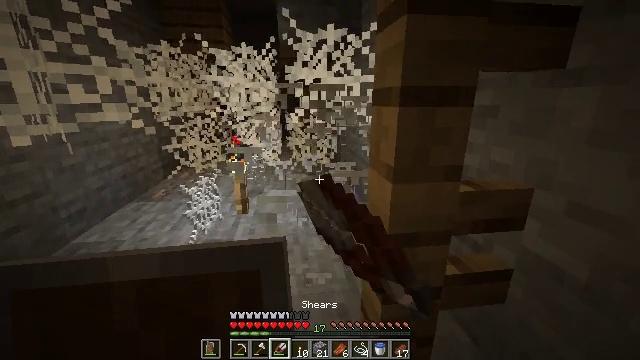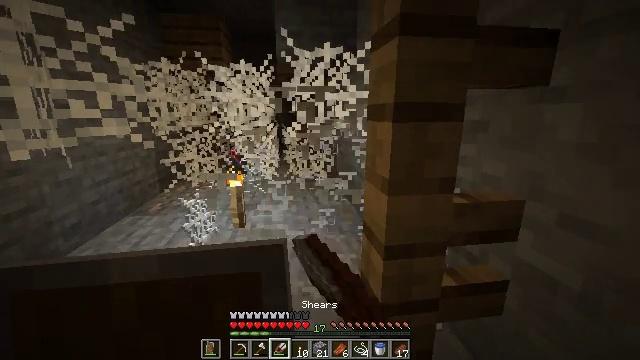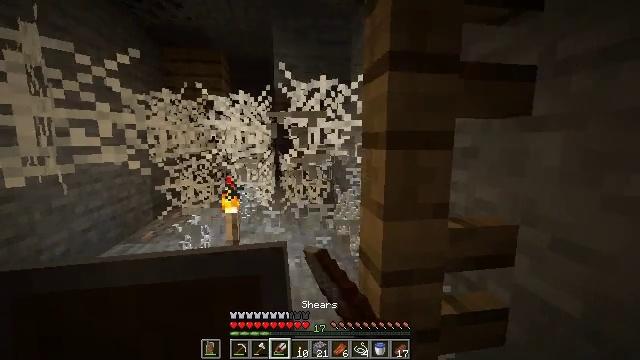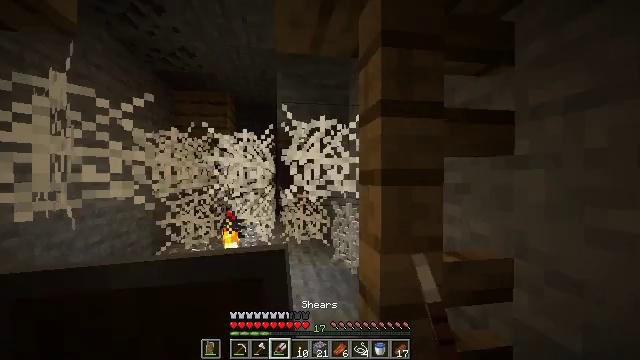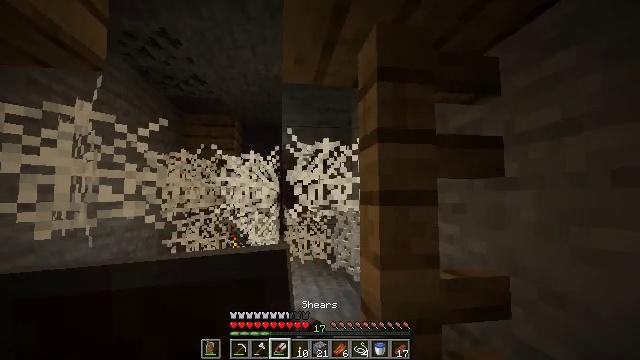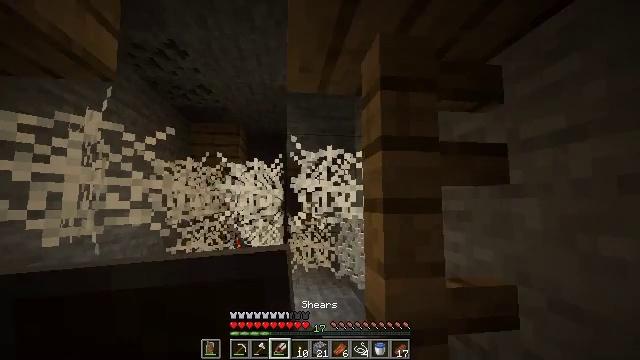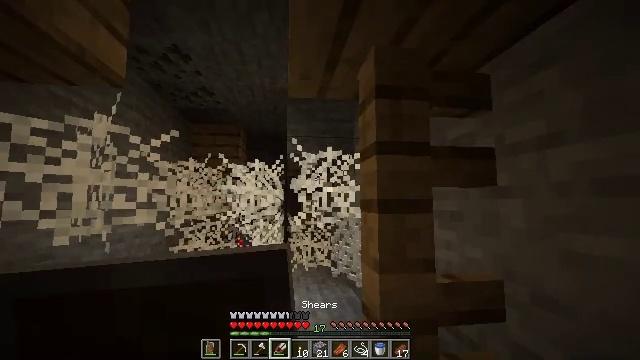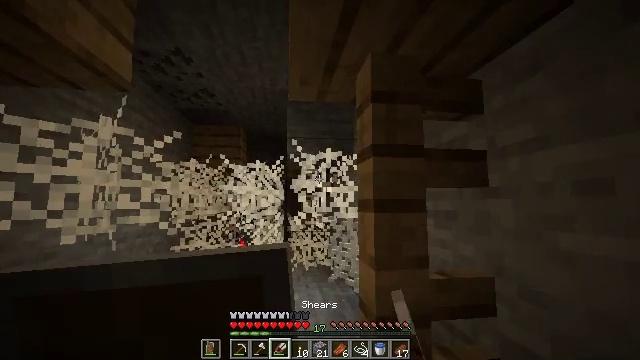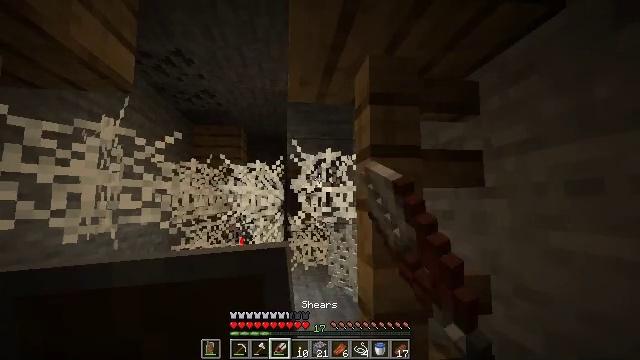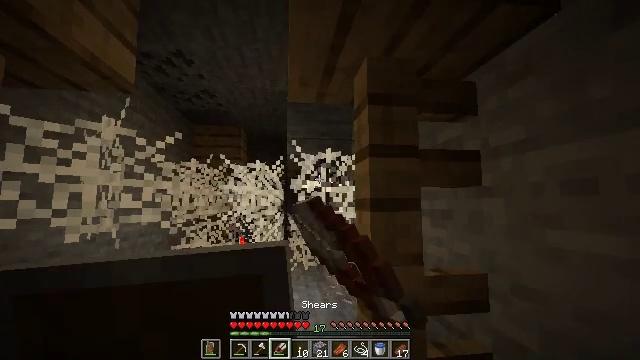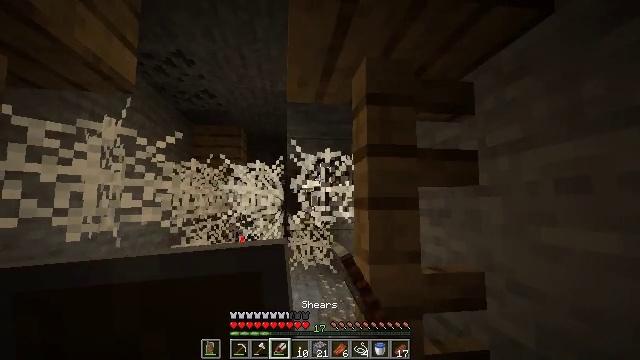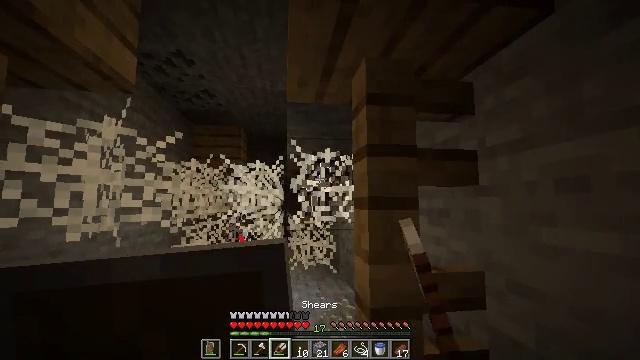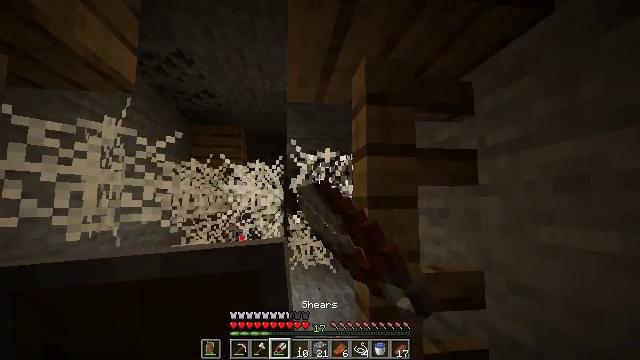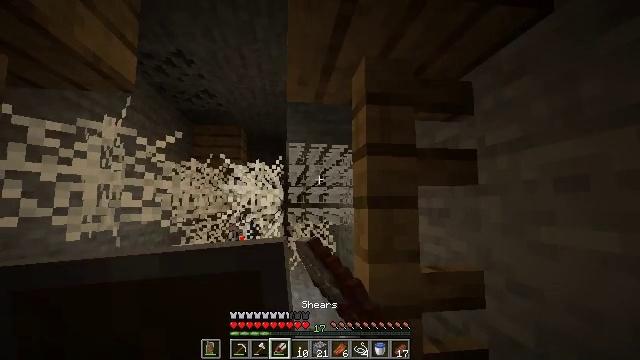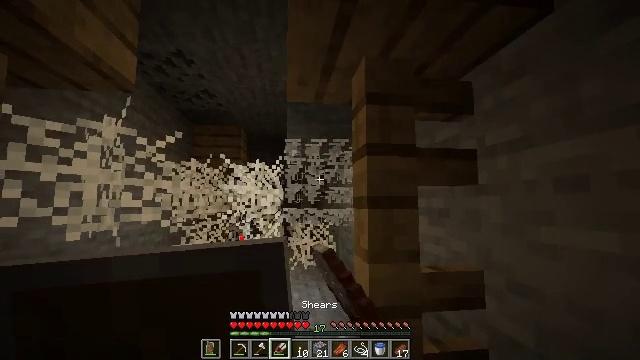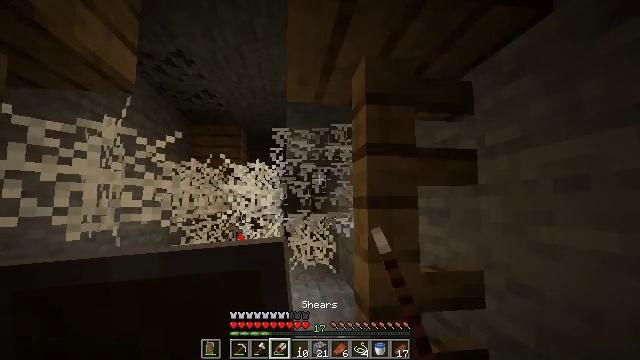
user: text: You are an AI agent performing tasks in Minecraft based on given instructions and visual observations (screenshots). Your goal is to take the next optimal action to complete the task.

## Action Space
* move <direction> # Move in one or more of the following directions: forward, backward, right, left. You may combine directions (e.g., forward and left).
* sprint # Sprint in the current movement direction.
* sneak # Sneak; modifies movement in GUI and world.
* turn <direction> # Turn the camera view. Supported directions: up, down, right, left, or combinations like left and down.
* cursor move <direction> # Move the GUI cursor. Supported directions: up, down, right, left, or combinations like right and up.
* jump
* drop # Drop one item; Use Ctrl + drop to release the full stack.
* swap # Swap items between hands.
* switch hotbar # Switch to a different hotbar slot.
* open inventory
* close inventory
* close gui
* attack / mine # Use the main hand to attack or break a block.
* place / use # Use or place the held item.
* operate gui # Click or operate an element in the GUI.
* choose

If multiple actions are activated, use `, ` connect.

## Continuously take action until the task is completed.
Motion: motion action
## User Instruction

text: Clear out the cobweb from the stronghold.
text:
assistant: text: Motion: move back, sneak, turn up, attack / mine
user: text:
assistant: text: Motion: move back, sneak, turn up, attack / mine
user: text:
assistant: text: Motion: move back, sneak, turn up, attack / mine
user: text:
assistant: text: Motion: move back, sneak, turn up, attack / mine
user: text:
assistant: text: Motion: move back, sneak, turn up, attack / mine
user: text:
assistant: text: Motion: move back, sneak, attack / mine
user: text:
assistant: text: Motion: sneak, attack / mine
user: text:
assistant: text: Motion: sneak, attack / mine
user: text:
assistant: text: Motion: sneak, attack / mine
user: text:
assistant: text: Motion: sneak, attack / mine
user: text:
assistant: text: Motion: sneak, attack / mine
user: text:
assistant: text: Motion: sneak, attack / mine
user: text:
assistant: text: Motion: sneak, attack / mine
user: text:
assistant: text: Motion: sneak, attack / mine
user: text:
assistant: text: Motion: sneak, attack / mine
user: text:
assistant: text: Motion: sneak, attack / mine
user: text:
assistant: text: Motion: sneak, attack / mine
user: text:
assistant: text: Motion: sneak, attack / mine
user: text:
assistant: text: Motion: move back and move right, sneak, turn left and down, attack / mine
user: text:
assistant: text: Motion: move back and move right, sneak, turn left, attack / mine
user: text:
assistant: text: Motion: move back and move right, sneak, turn left and down, attack / mine
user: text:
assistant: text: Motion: move back and move right, sneak, turn left, attack / mine
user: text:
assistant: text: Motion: move right, sneak, attack / mine
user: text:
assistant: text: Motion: move right, sneak, turn right and up, attack / mine
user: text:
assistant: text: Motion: move right, sneak, turn right and up, attack / mine
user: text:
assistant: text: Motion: move right, sneak, turn right and up, attack / mine
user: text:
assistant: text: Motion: move right, sneak, turn right, attack / mine
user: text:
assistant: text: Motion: move right, sneak, turn right, attack / mine
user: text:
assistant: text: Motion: sneak, turn right, attack / mine
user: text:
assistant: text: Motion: sneak, attack / mine